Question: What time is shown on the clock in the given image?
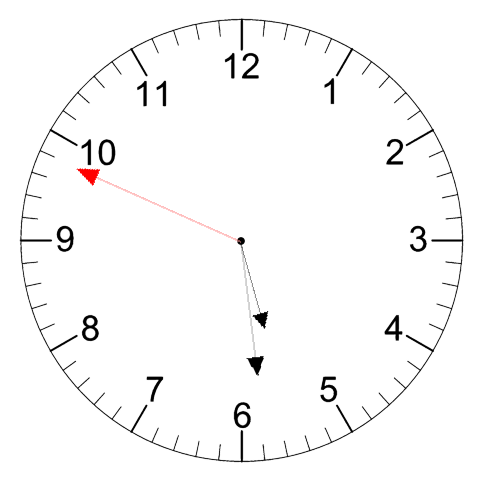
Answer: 05:28:49